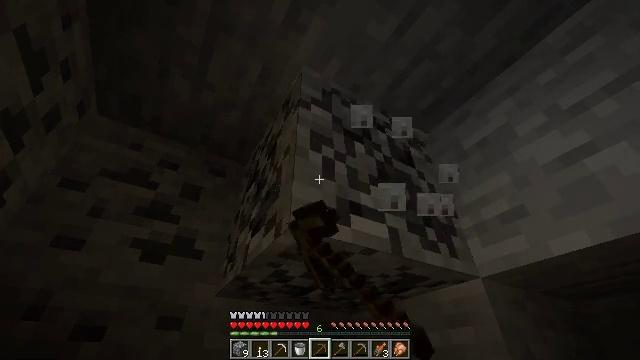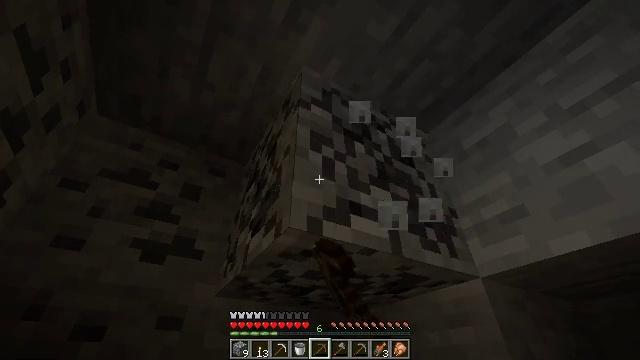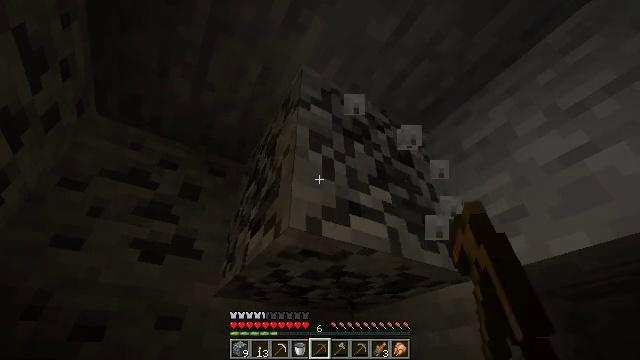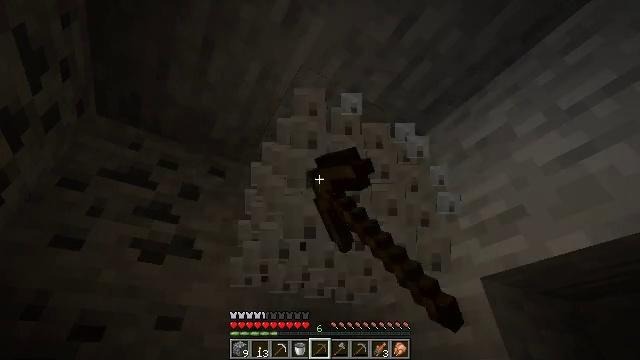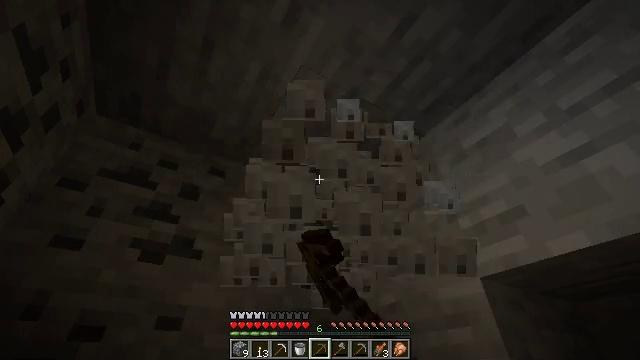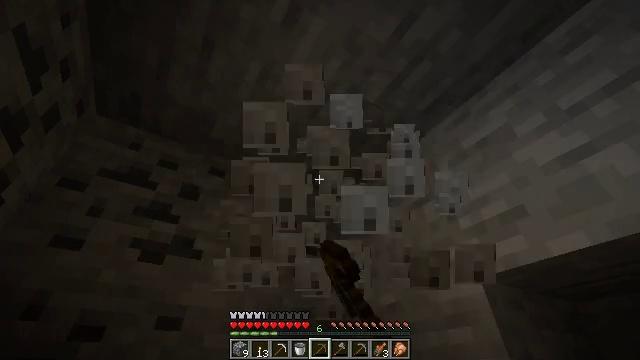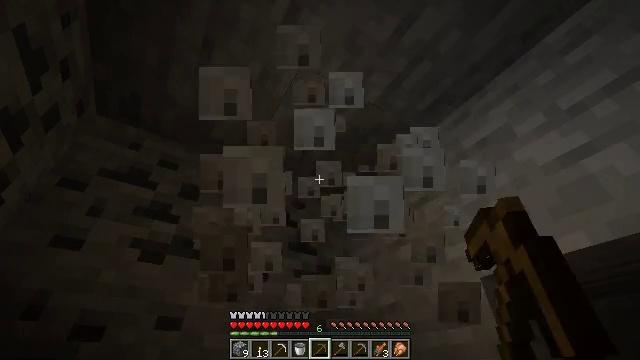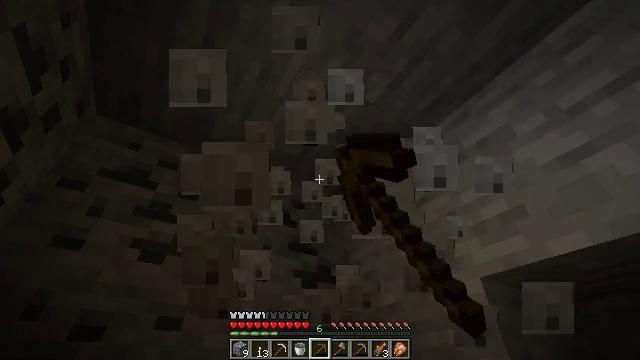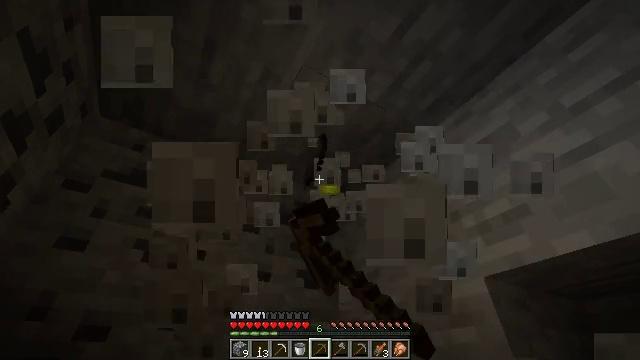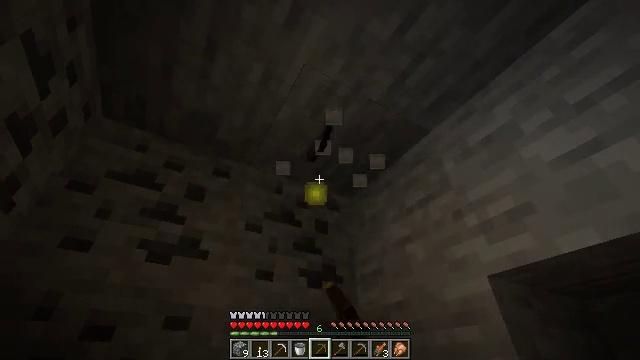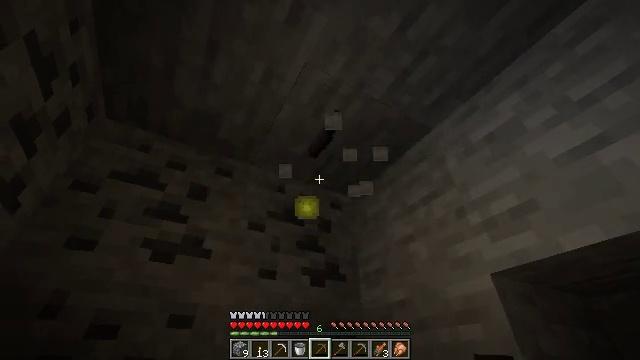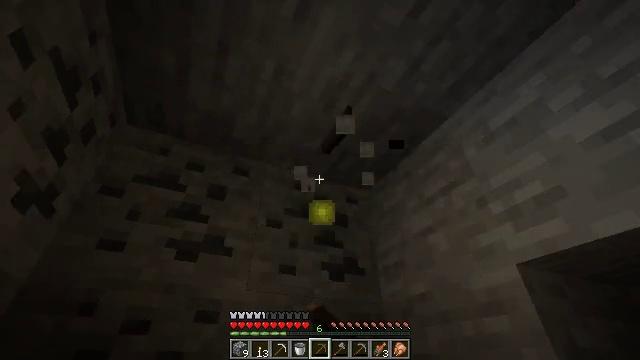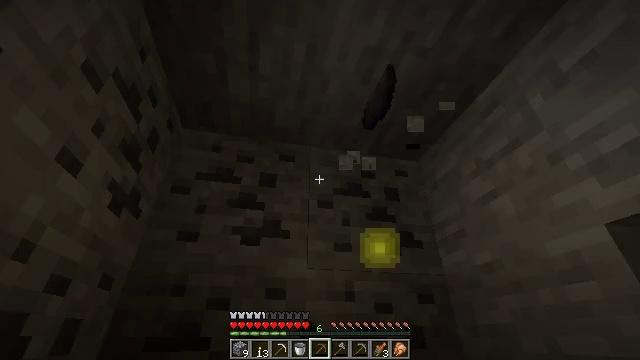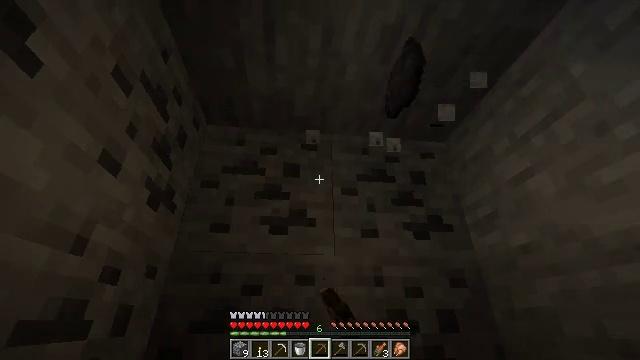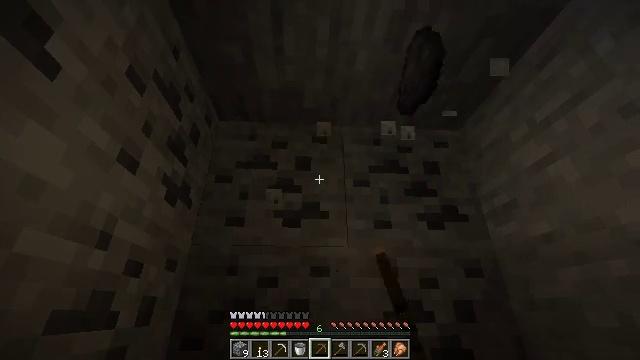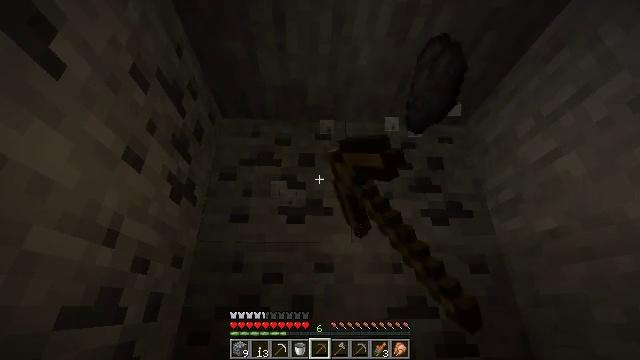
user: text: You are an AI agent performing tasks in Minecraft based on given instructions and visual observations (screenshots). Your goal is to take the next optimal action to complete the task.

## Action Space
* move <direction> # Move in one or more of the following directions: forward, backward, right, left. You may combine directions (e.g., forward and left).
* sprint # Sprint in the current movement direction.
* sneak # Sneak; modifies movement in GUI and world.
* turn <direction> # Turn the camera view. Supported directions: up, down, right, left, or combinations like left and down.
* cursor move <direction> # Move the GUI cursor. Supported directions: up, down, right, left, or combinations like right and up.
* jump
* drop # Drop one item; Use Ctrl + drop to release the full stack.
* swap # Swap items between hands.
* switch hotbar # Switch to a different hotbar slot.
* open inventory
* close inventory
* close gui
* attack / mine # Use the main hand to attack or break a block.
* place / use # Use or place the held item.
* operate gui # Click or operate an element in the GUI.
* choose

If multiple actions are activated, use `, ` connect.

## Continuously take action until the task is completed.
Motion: motion action
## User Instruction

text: Break the coal ore to collect coal.
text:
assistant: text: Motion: attack / mine
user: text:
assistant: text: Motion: attack / mine
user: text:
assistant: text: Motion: attack / mine
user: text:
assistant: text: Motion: attack / mine
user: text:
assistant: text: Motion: attack / mine
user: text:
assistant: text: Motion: attack / mine
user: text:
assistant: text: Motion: attack / mine
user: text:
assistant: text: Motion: attack / mine
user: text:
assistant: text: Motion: attack / mine
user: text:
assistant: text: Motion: attack / mine
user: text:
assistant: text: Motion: turn left and down, attack / mine
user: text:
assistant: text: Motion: turn left and down, attack / mine
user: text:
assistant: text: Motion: turn left and down, attack / mine
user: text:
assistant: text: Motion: turn left and down, attack / mine
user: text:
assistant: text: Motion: attack / mine
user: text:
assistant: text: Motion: attack / mine
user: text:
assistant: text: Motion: attack / mine
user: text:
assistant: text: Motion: attack / mine
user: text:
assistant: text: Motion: attack / mine
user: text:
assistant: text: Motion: attack / mine
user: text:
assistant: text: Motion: attack / mine
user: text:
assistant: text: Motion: attack / mine
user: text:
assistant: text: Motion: attack / mine
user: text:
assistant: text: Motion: attack / mine
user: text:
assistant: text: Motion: attack / mine
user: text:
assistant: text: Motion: attack / mine
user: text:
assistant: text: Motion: attack / mine
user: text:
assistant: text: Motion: attack / mine
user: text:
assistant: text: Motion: attack / mine
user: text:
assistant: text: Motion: attack / mine